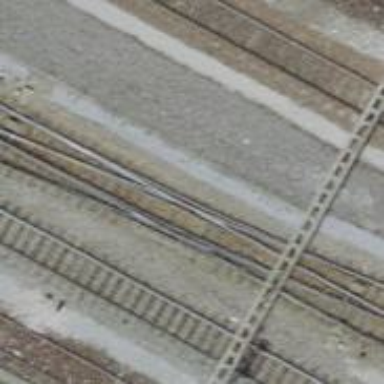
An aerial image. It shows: Single-track electrified railway yard with contact line electrification.